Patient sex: F
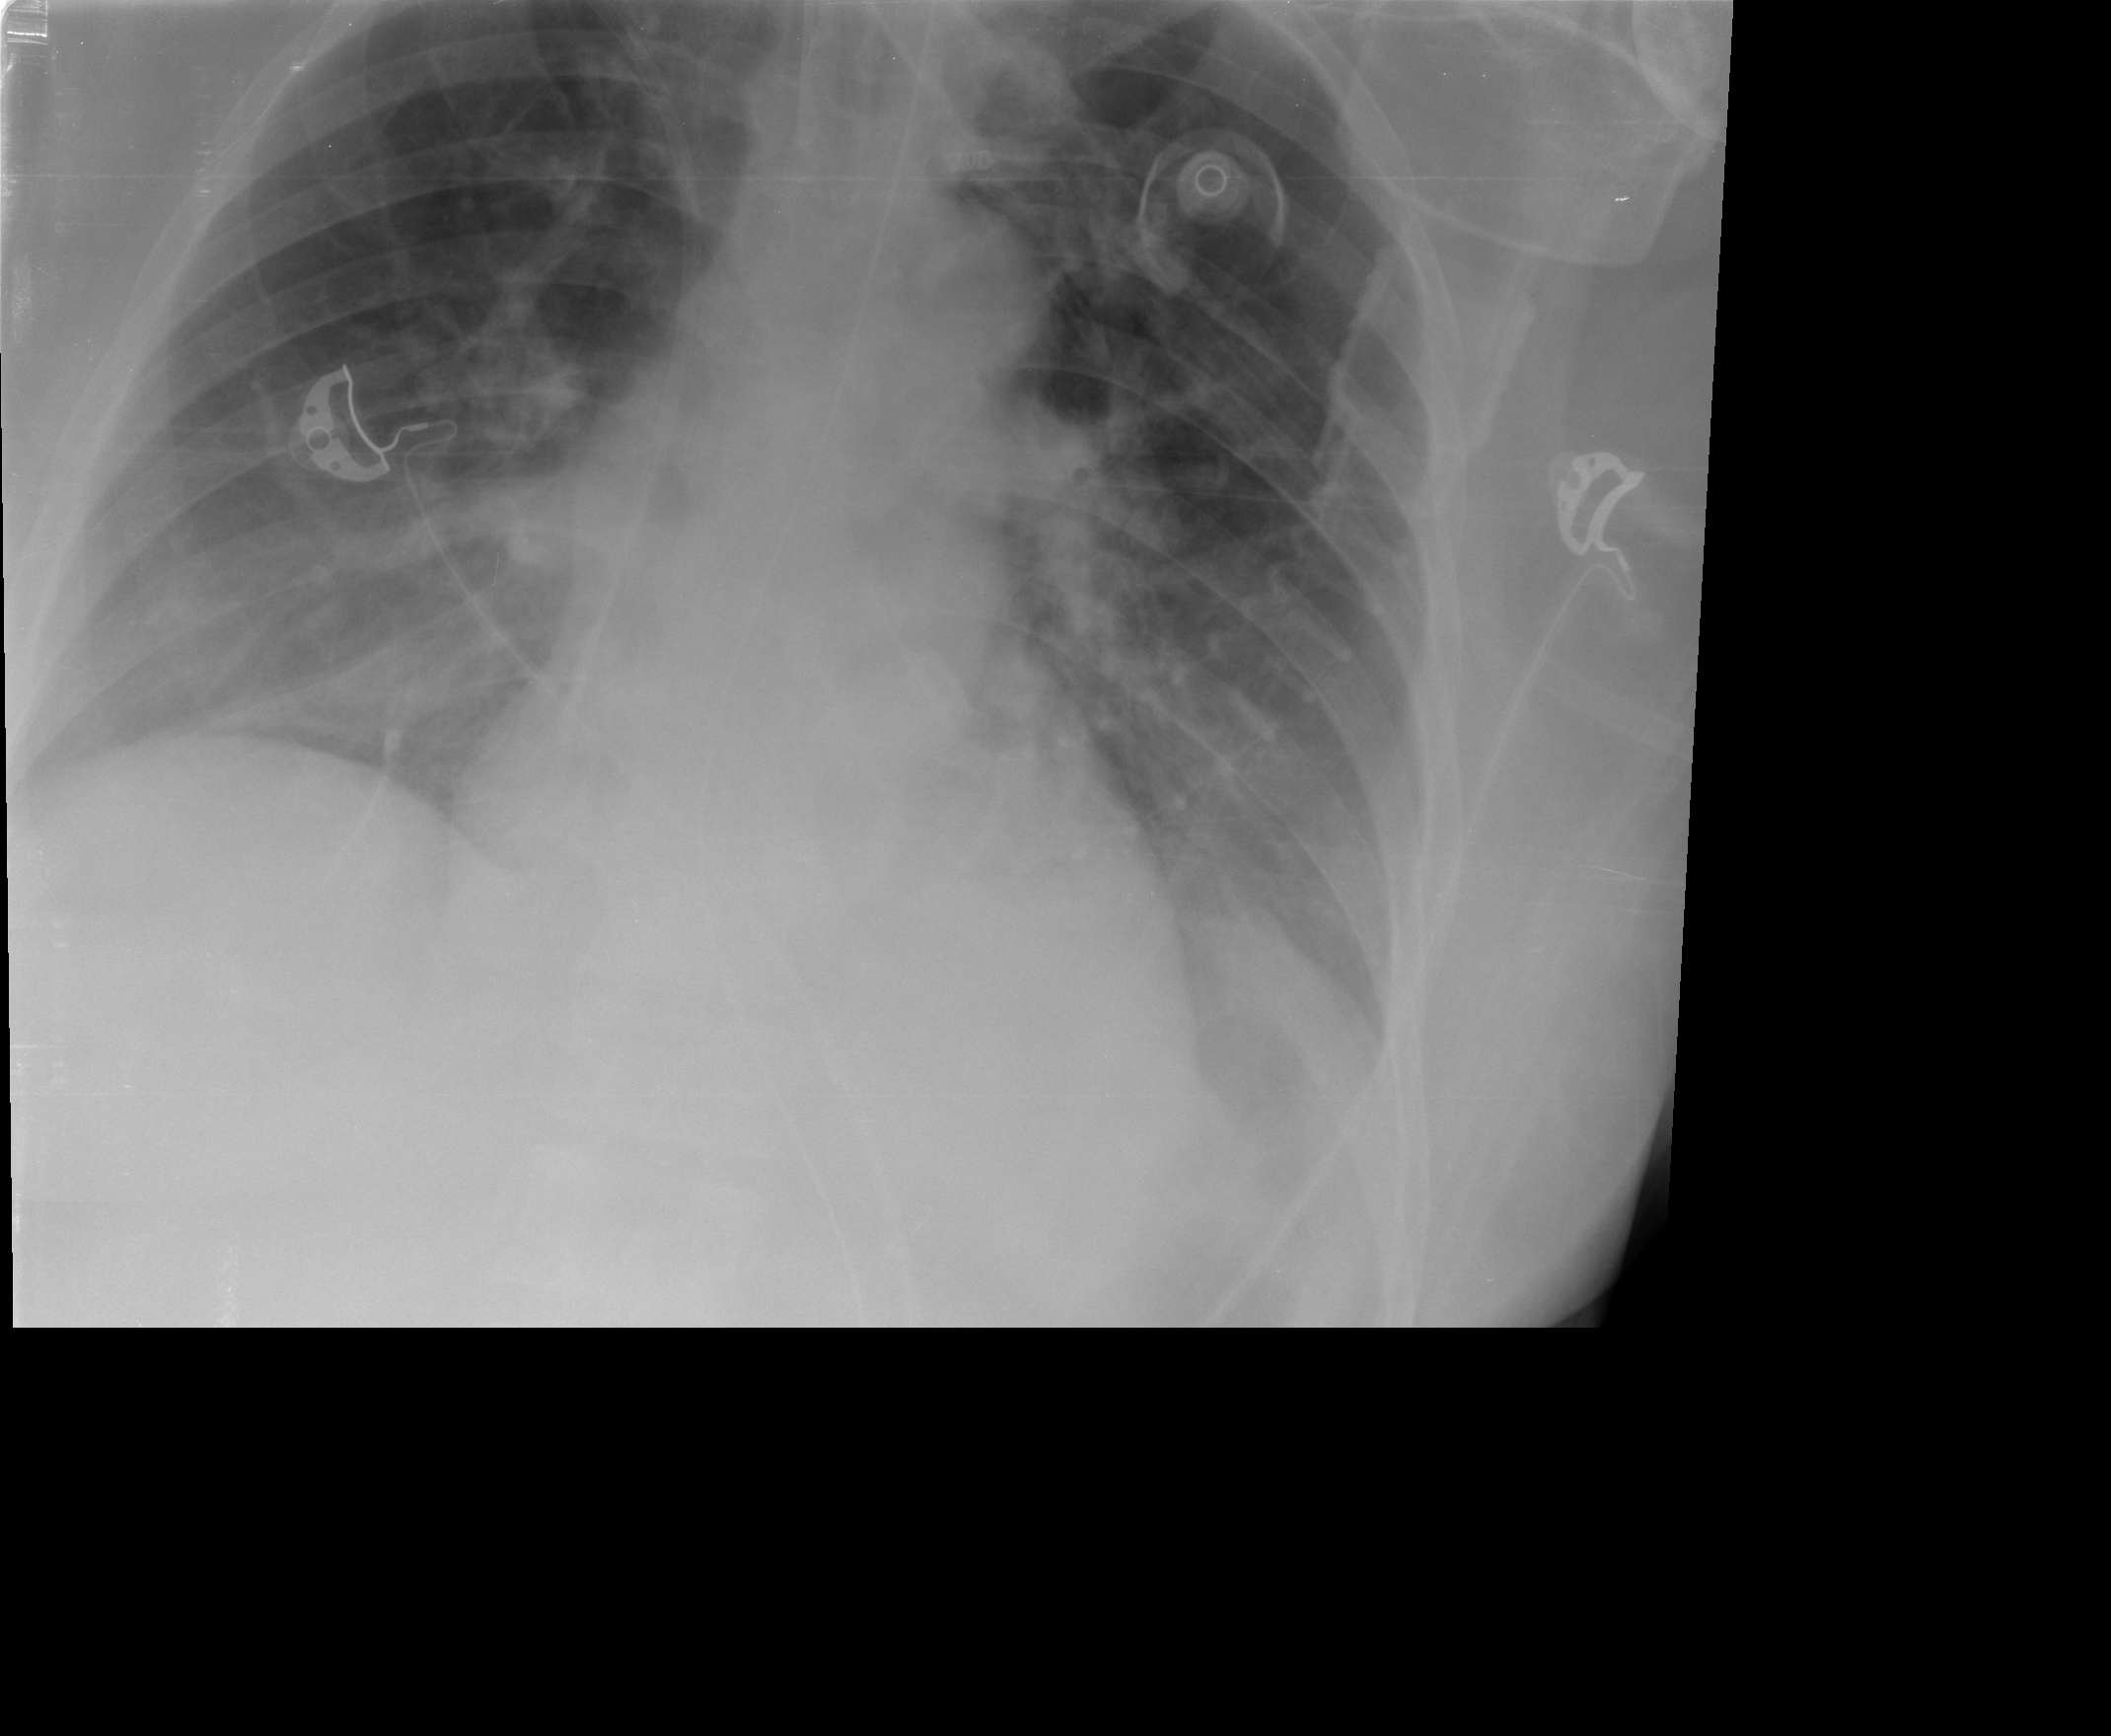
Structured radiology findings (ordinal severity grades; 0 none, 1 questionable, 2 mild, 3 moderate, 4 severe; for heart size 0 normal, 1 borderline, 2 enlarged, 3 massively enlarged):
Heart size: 1
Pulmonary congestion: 3
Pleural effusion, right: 2
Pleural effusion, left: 3
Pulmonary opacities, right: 2
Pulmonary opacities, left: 2
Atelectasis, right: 2
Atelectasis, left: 2